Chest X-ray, PA view. Patient: 20 years old, sex M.
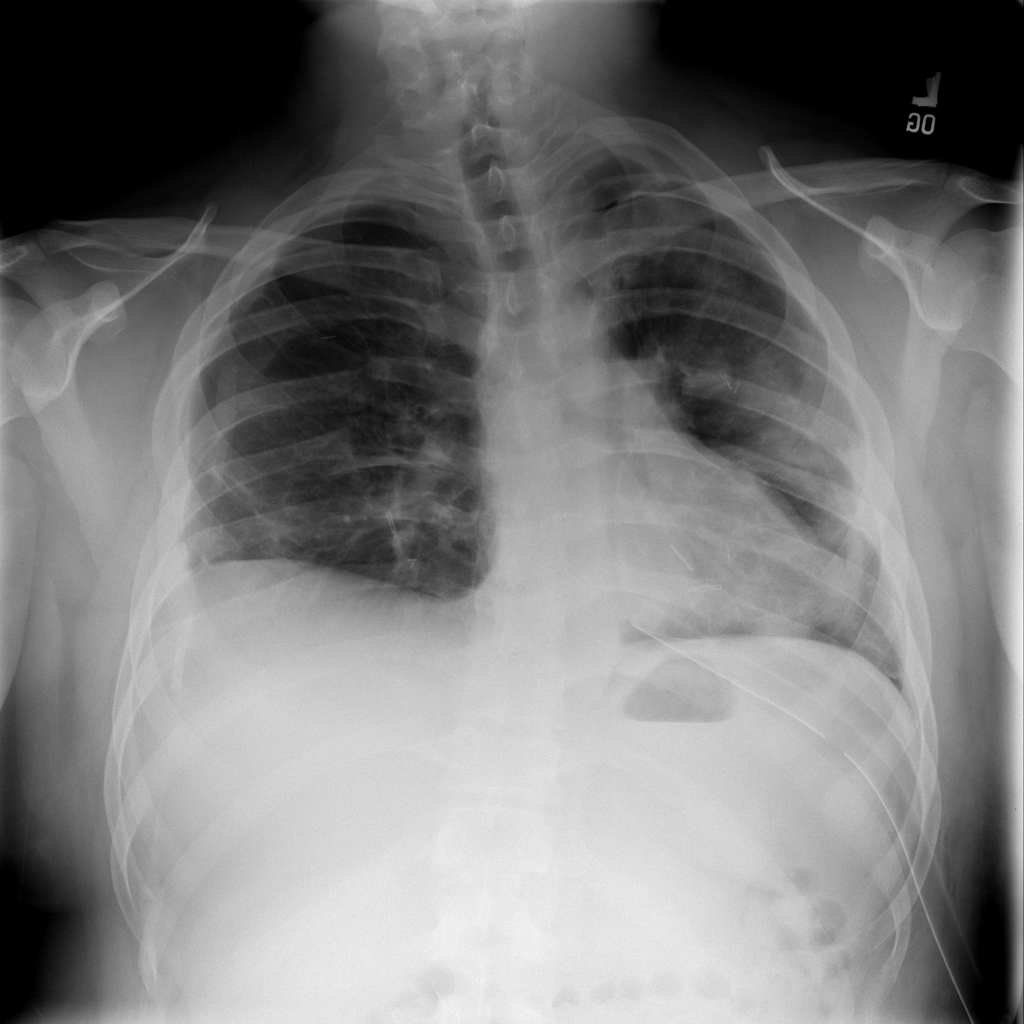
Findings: Atelectasis